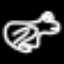
Label: frog